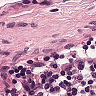
Metastatic tissue present: no